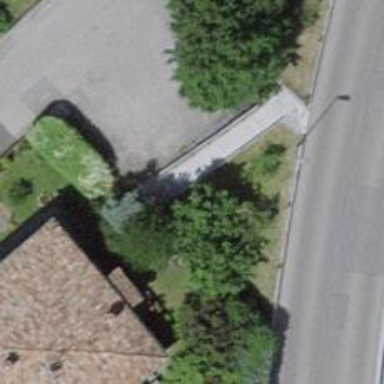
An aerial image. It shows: Set of steps on the road.